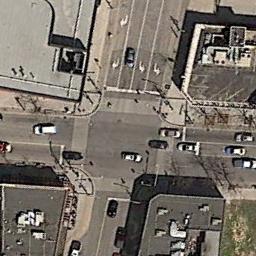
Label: intersection